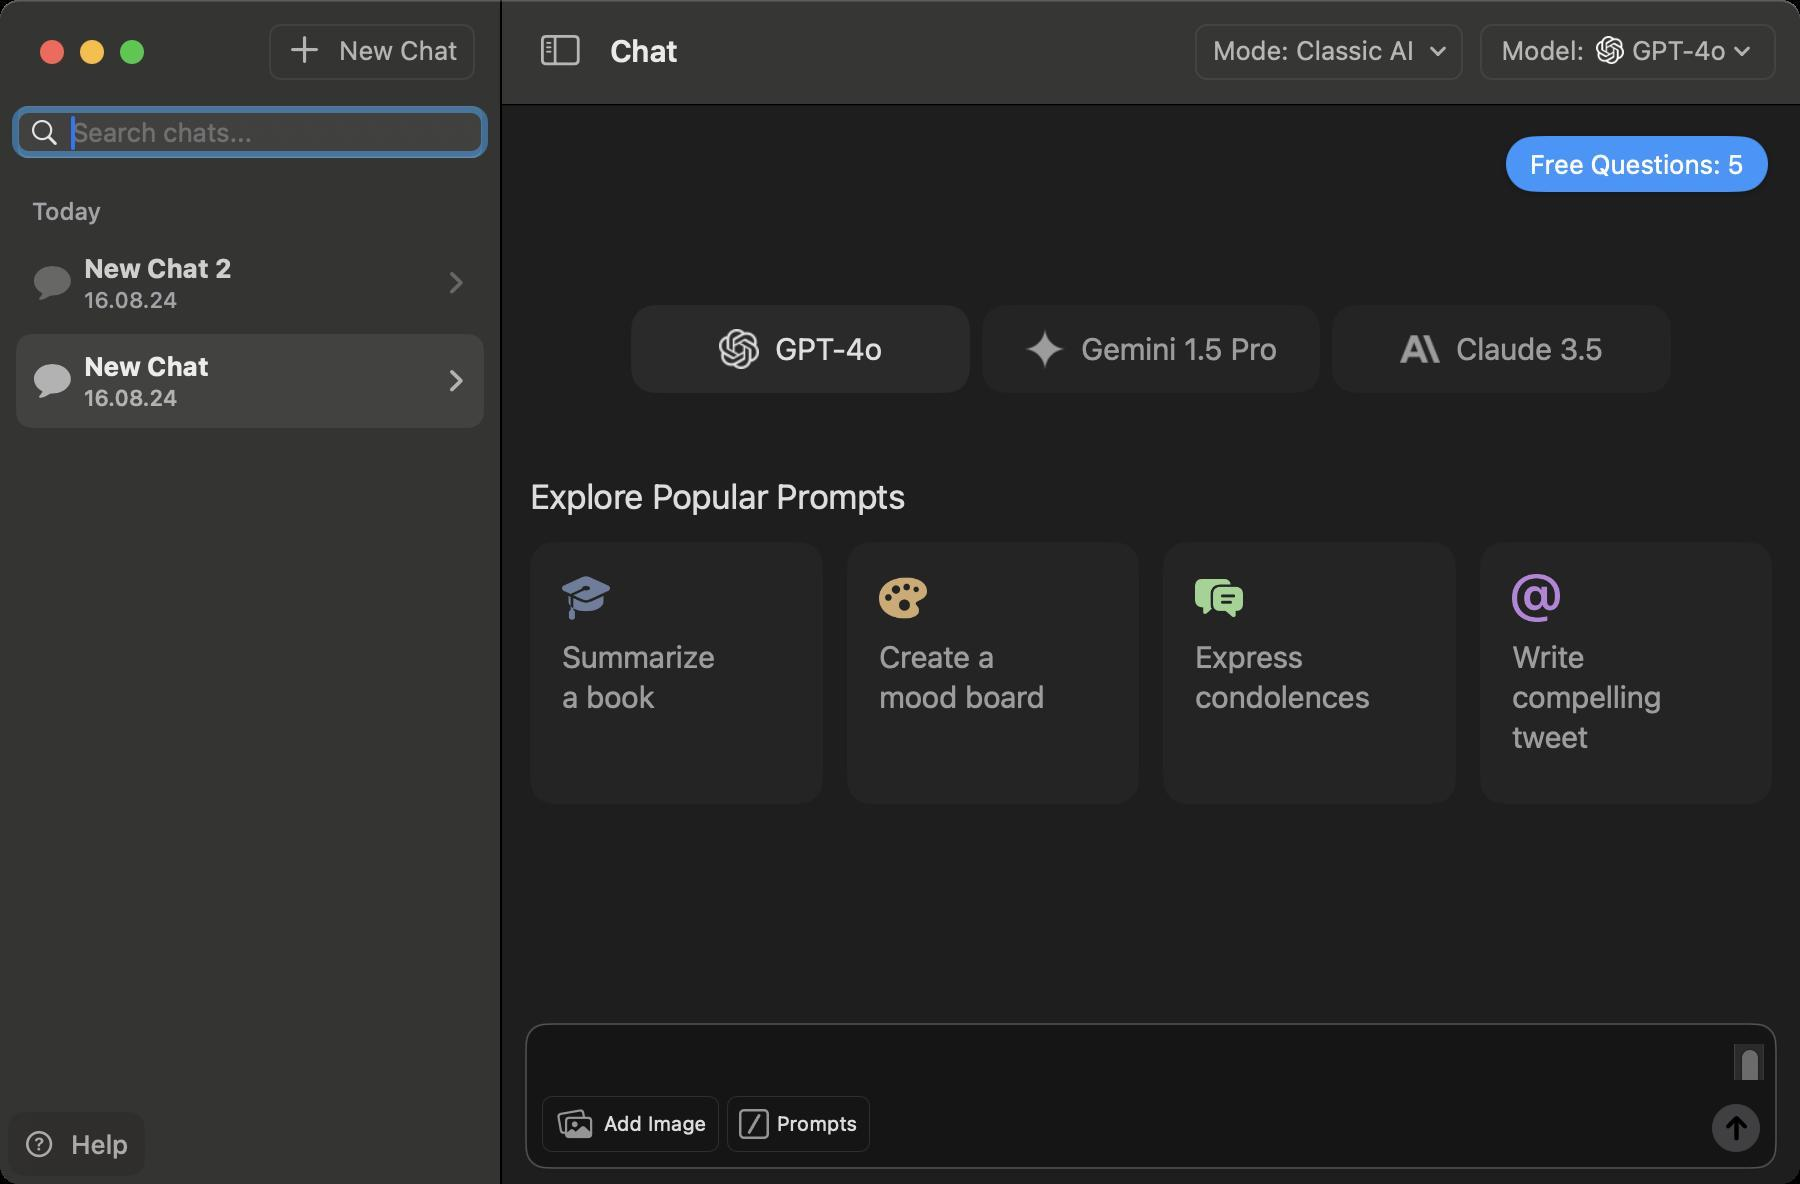
Accessibility tree:
{"name": "Chat", "role": "AXWindow", "description": null, "role_description": "standard window", "value": null, "position": "414.00;236.00", "size": "900;592", "children": [{"name": null, "role": "AXGroup", "description": null, "role_description": "group", "value": null, "position": "0.00;0.00", "size": "900;592", "children": [{"name": null, "role": "AXButton", "description": "Help", "role_description": "button", "value": null, "position": "4.00;556.00", "size": "68;32", "children": []}, {"name": null, "role": "AXSplitGroup", "description": null, "role_description": "split group", "value": null, "position": "0.00;0.00", "size": "900;592", "children": [{"name": null, "role": "AXGroup", "description": null, "role_description": "group", "value": null, "position": "0.00;0.00", "size": "250;592", "children": [{"name": null, "role": "AXScrollArea", "description": null, "role_description": "scroll area", "value": null, "position": "0.00;52.00", "size": "250;540", "children": [{"name": null, "role": "AXOutline", "description": "Sidebar", "role_description": "outline", "value": null, "position": "0.00;52.00", "size": "250;540", "children": [{"name": null, "role": "AXRow", "description": null, "role_description": "outline row", "value": null, "position": "0.00;52.00", "size": "250;28", "children": [{"name": null, "role": "AXCell", "description": null, "role_description": "cell", "value": null, "position": "10.00;52.00", "size": "230;28", "children": [{"name": null, "role": "AXTextField", "description": null, "role_description": "search text field", "value": "", "position": "8.00;52.00", "size": "234;28", "children": [{"name": "", "role": "AXButton", "description": "Search", "role_description": "button", "value": null, "position": "10.00;55.00", "size": "25;22", "children": []}]}]}]}, {"name": null, "role": "AXRow", "description": null, "role_description": "outline row", "value": null, "position": "0.00;80.00", "size": "250;149", "children": [{"name": null, "role": "AXCell", "description": null, "role_description": "cell", "value": null, "position": "10.00;80.00", "size": "230;149", "children": [{"name": null, "role": "AXHeading", "description": "Today", "role_description": "heading", "value": null, "position": "16.00;98.00", "size": "35;15", "children": []}, {"name": null, "role": "AXButton", "description": "New Chat 2, 16.08.24", "role_description": "button", "value": null, "position": "8.00;118.00", "size": "234;47", "children": []}, {"name": null, "role": "AXButton", "description": "New Chat, 16.08.24", "role_description": "button", "value": null, "position": "8.00;167.00", "size": "234;47", "children": []}]}]}, {"name": null, "role": "AXColumn", "description": null, "role_description": "column", "value": null, "position": "10.00;52.00", "size": "230;540", "children": []}]}]}]}, {"name": null, "role": "AXSplitter", "description": null, "role_description": "splitter", "value": 250.0, "position": "250.00;52.00", "size": "1;540", "children": []}, {"name": null, "role": "AXGroup", "description": null, "role_description": "group", "value": null, "position": "251.00;0.00", "size": "649;592", "children": [{"name": null, "role": "AXButton", "description": "Free Questions: 5", "role_description": "button", "value": null, "position": "753.00;68.00", "size": "131;28", "children": []}, {"name": null, "role": "AXImage", "description": "chatgpt-glyph", "role_description": "image", "value": null, "position": "359.50;164.50", "size": "20;20", "children": []}, {"name": null, "role": "AXStaticText", "description": null, "role_description": "text", "value": "GPT-4o", "position": "387.42;164.75", "size": "54;19", "children": []}, {"name": null, "role": "AXImage", "description": "gemini-glyph", "role_description": "image", "value": null, "position": "512.50;164.50", "size": "20;20", "children": []}, {"name": null, "role": "AXStaticText", "description": null, "role_description": "text", "value": "Gemini 1.5 Pro", "position": "540.50;164.75", "size": "98;19", "children": []}, {"name": null, "role": "AXImage", "description": "anthropic-glyph", "role_description": "image", "value": null, "position": "700.00;164.50", "size": "20;20", "children": []}, {"name": null, "role": "AXStaticText", "description": null, "role_description": "text", "value": "Claude 3.5", "position": "728.08;164.75", "size": "74;19", "children": []}, {"name": null, "role": "AXStaticText", "description": null, "role_description": "text", "value": "Explore Popular Prompts", "position": "265.00;238.25", "size": "188;20", "children": []}, {"name": null, "role": "AXOpaqueProviderGroup", "description": null, "role_description": "collection", "value": null, "position": "265.00;271.00", "size": "621;131", "children": [{"name": null, "role": "AXButton", "description": "Summarize a book", "role_description": "button", "value": null, "position": "265.00;271.00", "size": "146;131", "children": []}, {"name": null, "role": "AXButton", "description": "Create a mood board", "role_description": "button", "value": null, "position": "423.50;271.00", "size": "146;131", "children": []}, {"name": null, "role": "AXButton", "description": "Express condolences", "role_description": "button", "value": null, "position": "581.50;271.00", "size": "146;131", "children": []}, {"name": null, "role": "AXButton", "description": "Write compelling tweet", "role_description": "button", "value": null, "position": "740.00;271.00", "size": "146;131", "children": []}]}, {"name": null, "role": "AXScrollArea", "description": null, "role_description": "scroll area", "value": null, "position": "269.00;522.00", "size": "613;18", "children": [{"name": null, "role": "AXTextArea", "description": null, "role_description": "text entry area", "value": "", "position": "269.00;522.00", "size": "598;19", "children": []}, {"name": null, "role": "AXScrollBar", "description": null, "role_description": "scroll bar", "value": 0.0, "position": "867.00;522.00", "size": "15;18", "children": [{"name": null, "role": "AXValueIndicator", "description": null, "role_description": "value indicator", "value": 0.0, "position": "867.00;524.00", "size": "15;20", "children": []}, {"name": null, "role": "AXButton", "description": null, "role_description": "increment arrow button", "value": null, "position": "867.00;522.00", "size": "0;0", "children": []}, {"name": null, "role": "AXButton", "description": null, "role_description": "decrement arrow button", "value": null, "position": "867.00;522.00", "size": "0;0", "children": []}, {"name": null, "role": "AXButton", "description": null, "role_description": "increment page button", "value": null, "position": "867.00;540.00", "size": "15;4", "children": []}, {"name": null, "role": "AXButton", "description": null, "role_description": "decrement page button", "value": null, "position": "867.00;522.00", "size": "15;2", "children": []}]}]}, {"name": "Button", "role": "AXButton", "description": null, "role_description": "button", "value": null, "position": "269.00;540.00", "size": "0;0", "children": []}, {"name": null, "role": "AXButton", "description": "Add Image", "role_description": "button", "value": null, "position": "270.50;547.50", "size": "90;29", "children": []}, {"name": null, "role": "AXButton", "description": "Prompts", "role_description": "button", "value": null, "position": "363.00;547.50", "size": "72;29", "children": []}, {"name": null, "role": "AXButton", "description": "Up", "role_description": "button", "value": null, "position": "856.00;552.00", "size": "24;24", "children": []}]}]}]}, {"name": null, "role": "AXToolbar", "description": null, "role_description": "toolbar", "value": null, "position": "0.00;0.00", "size": "900;52", "children": [{"name": null, "role": "AXButton", "description": "Toggle Sidebar", "role_description": "button", "value": null, "position": "259.00;0.00", "size": "42;52", "children": [{"name": null, "role": "AXButton", "description": "Toggle Sidebar", "role_description": "button", "value": null, "position": "268.50;14.00", "size": "24;18", "children": []}]}, {"name": null, "role": "AXButton", "description": "New Chat", "role_description": "button", "value": null, "position": "130.00;0.00", "size": "112;52", "children": [{"name": null, "role": "AXButton", "description": "New Chat", "role_description": "button", "value": null, "position": "139.50;14.00", "size": "94;17", "children": []}]}, {"name": null, "role": "AXButton", "description": "Mode: Classic AI", "role_description": "button", "value": null, "position": "593.00;0.00", "size": "143;52", "children": [{"name": null, "role": "AXButton", "description": "Mode: Classic AI", "role_description": "button", "value": null, "position": "602.50;14.00", "size": "124;16", "children": []}]}, {"name": null, "role": "AXButton", "description": "Model: , GPT-4o", "role_description": "button", "value": null, "position": "736.00;0.00", "size": "156;52", "children": [{"name": null, "role": "AXButton", "description": "Model: , GPT-4o", "role_description": "button", "value": null, "position": "745.00;14.00", "size": "138;16", "children": []}]}]}, {"name": null, "role": "AXButton", "description": null, "role_description": "close button", "value": null, "position": "19.00;18.00", "size": "14;16", "children": []}, {"name": null, "role": "AXButton", "description": null, "role_description": "full screen button", "value": null, "position": "59.00;18.00", "size": "14;16", "children": [{"name": null, "role": "AXGroup", "description": null, "role_description": "group", "value": null, "position": "59.00;18.00", "size": "14;16", "children": [{"name": null, "role": "AXGroup", "description": null, "role_description": "group", "value": null, "position": "59.00;18.00", "size": "14;16", "children": []}]}]}, {"name": null, "role": "AXButton", "description": null, "role_description": "minimize button", "value": null, "position": "39.00;18.00", "size": "14;16", "children": []}, {"name": null, "role": "AXStaticText", "description": null, "role_description": "text", "value": "Chat", "position": "301.00;0.00", "size": "292;52", "children": []}]}